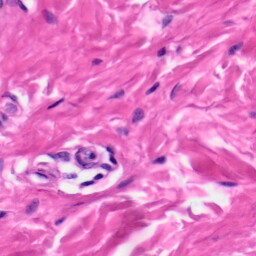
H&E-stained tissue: Skin